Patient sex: M
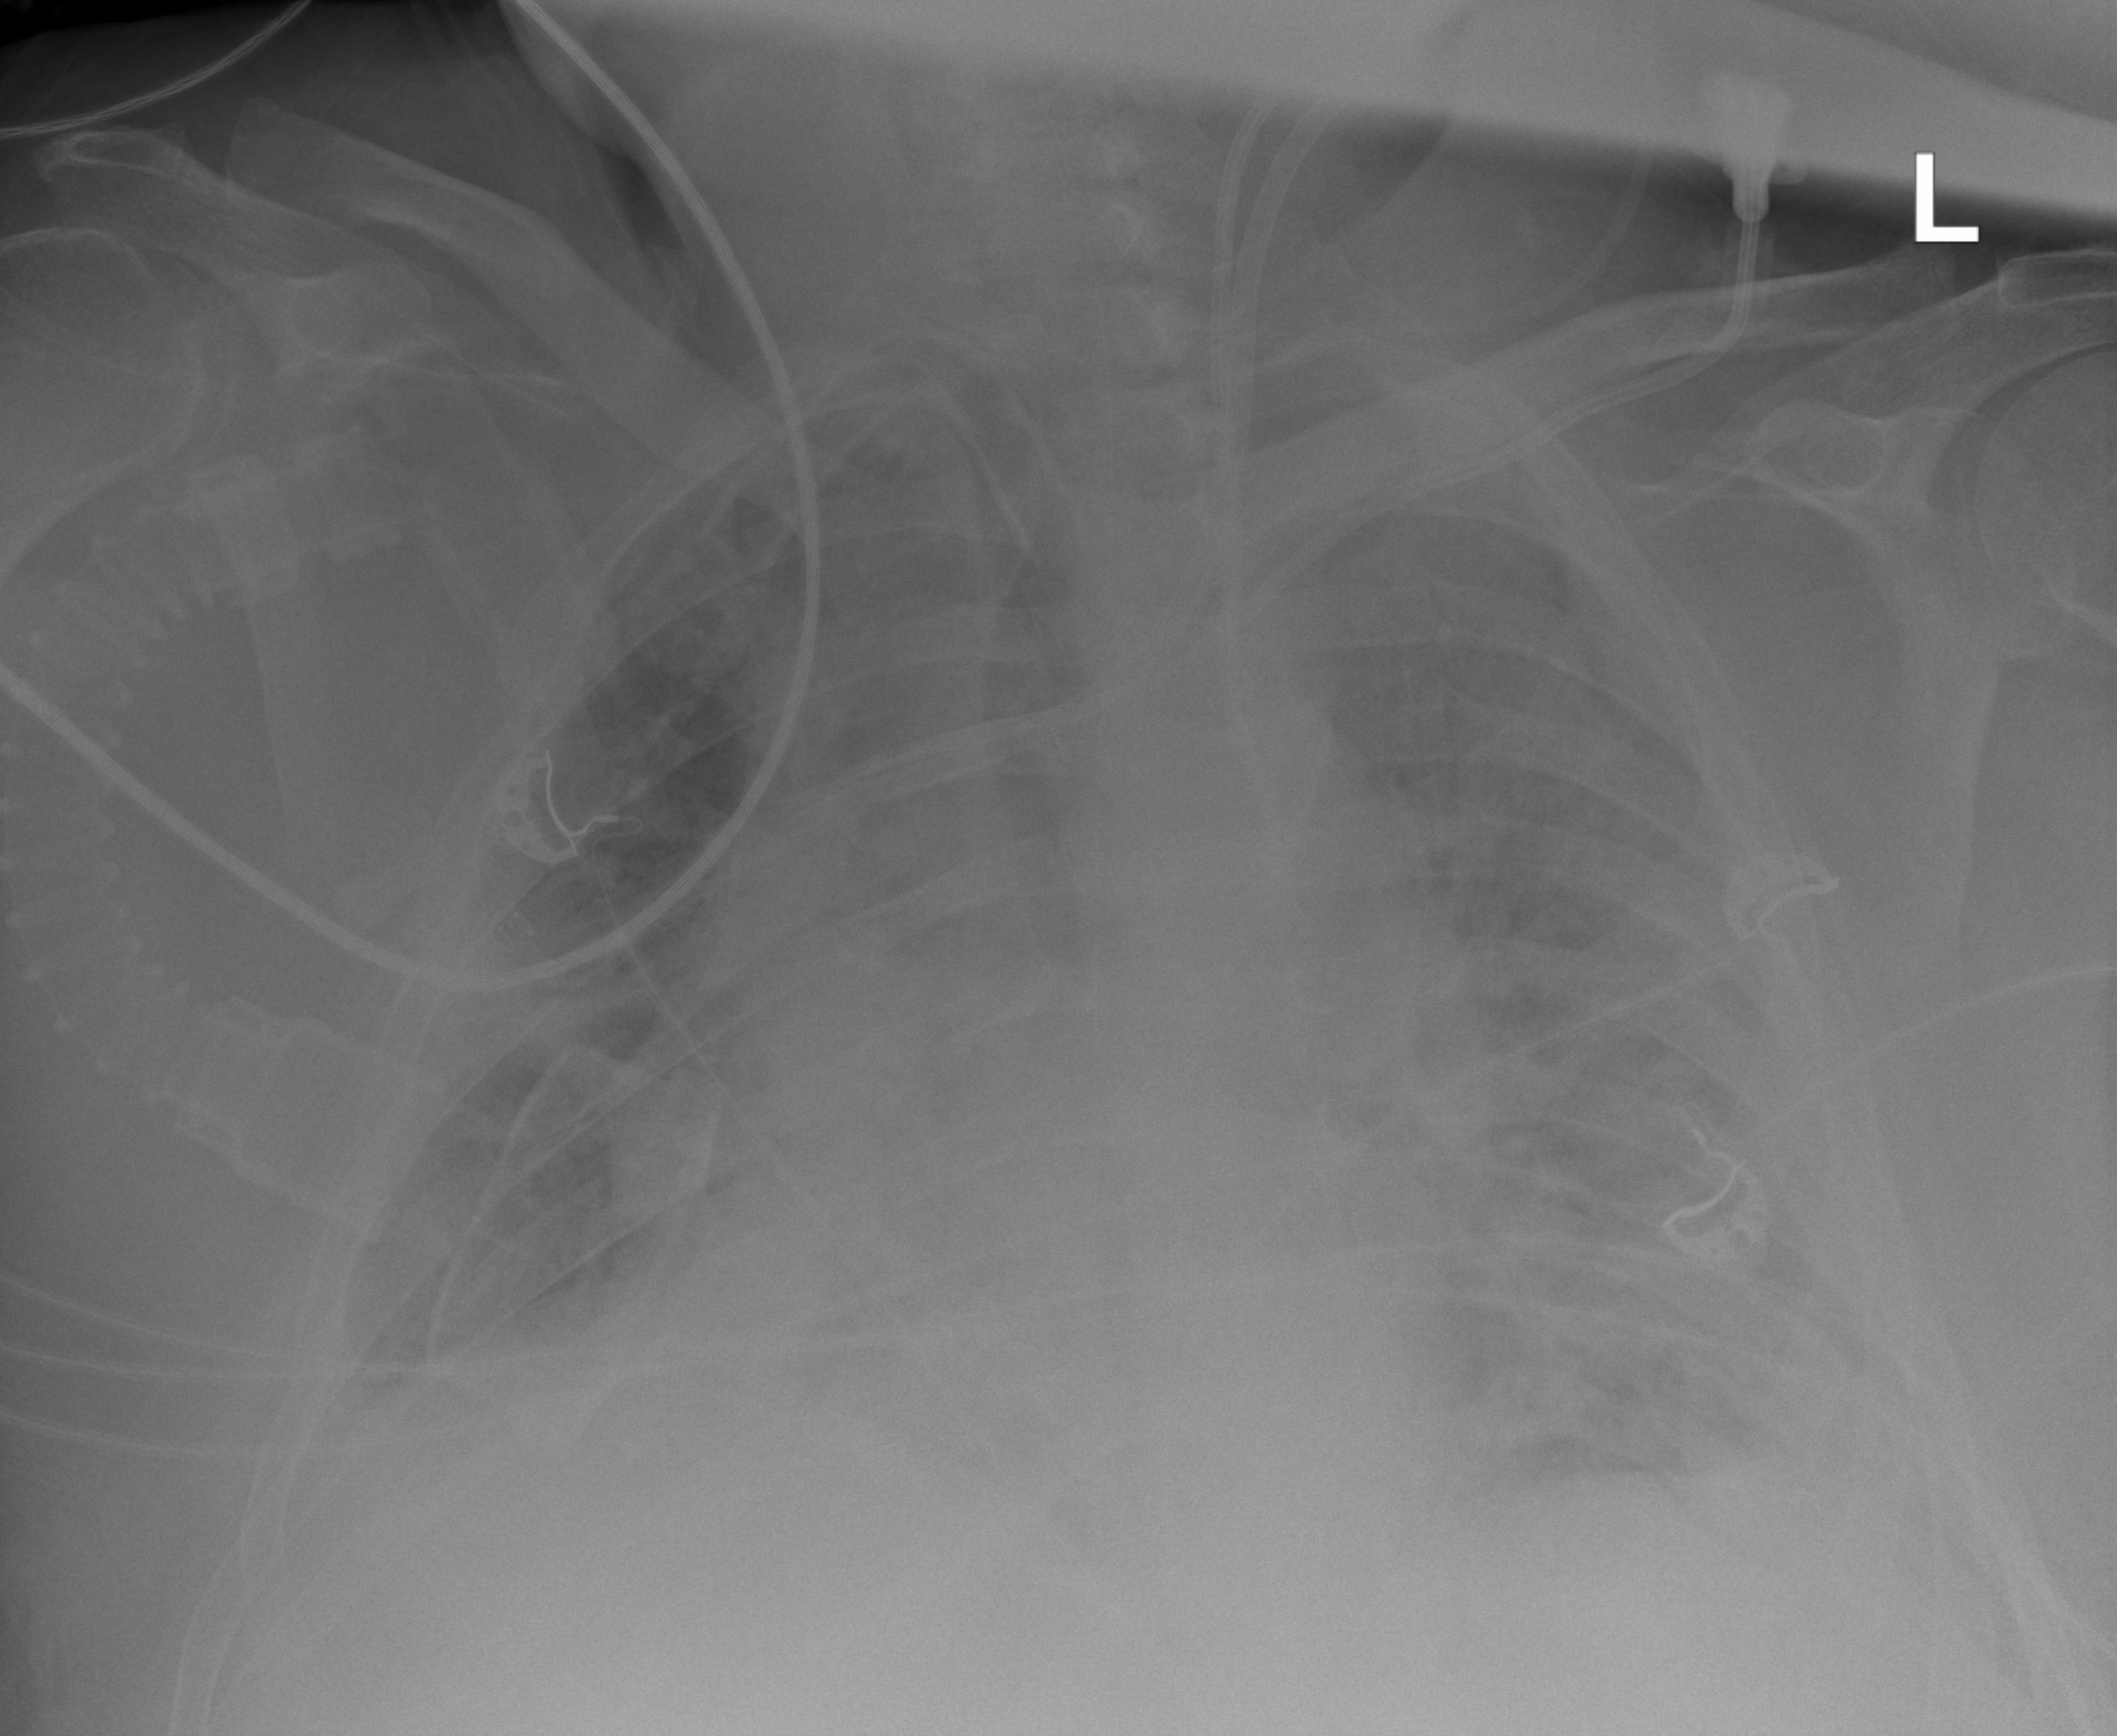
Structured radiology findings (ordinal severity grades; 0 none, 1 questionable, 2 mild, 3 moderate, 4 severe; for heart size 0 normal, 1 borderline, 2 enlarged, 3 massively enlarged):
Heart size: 2
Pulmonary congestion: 2
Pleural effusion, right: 2
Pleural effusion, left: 3
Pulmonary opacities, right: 2
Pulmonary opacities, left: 2
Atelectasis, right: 3
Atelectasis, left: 3